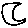
Label: moon